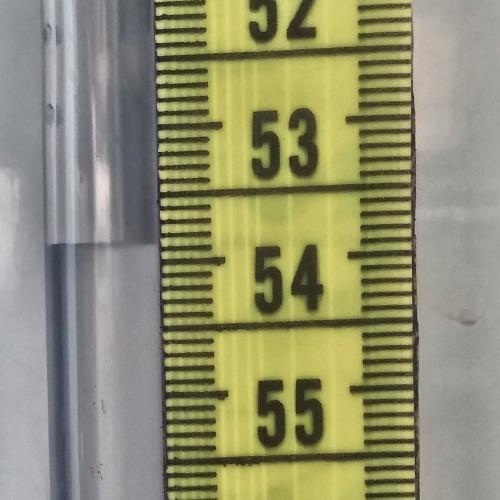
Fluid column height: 53.9 cm